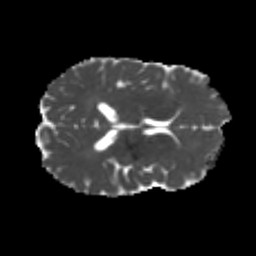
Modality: MD
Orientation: axial
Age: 24
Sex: male
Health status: healthy
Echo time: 0.074 s